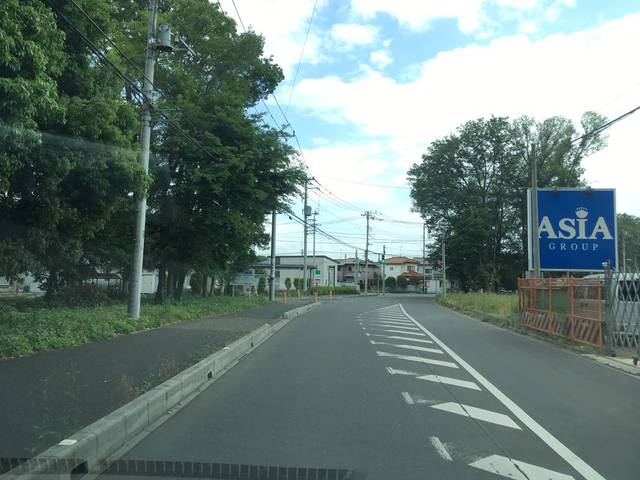
Region: Japan
Coordinates: 35.825, 139.452